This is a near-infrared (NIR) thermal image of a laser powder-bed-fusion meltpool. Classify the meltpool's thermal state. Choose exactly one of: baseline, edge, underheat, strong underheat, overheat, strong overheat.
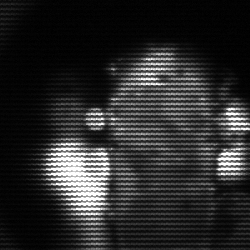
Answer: strong underheat